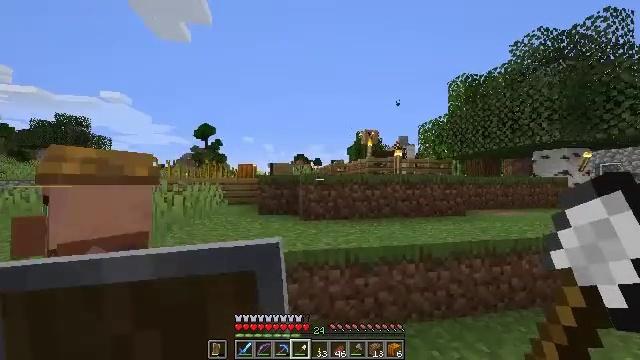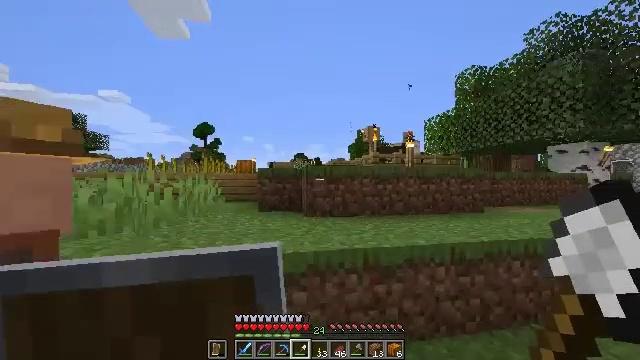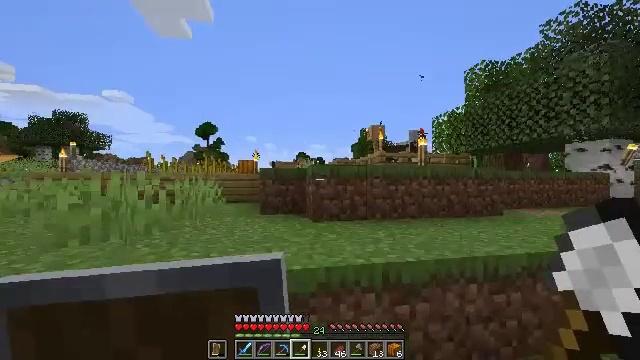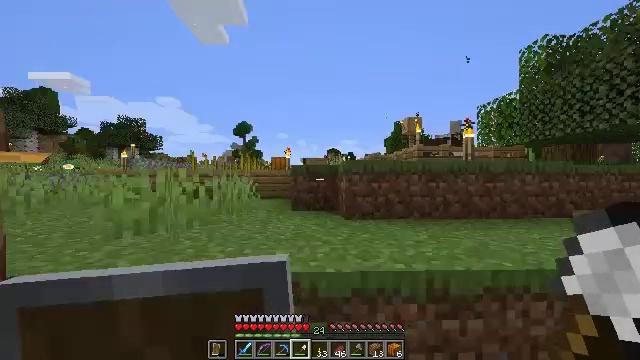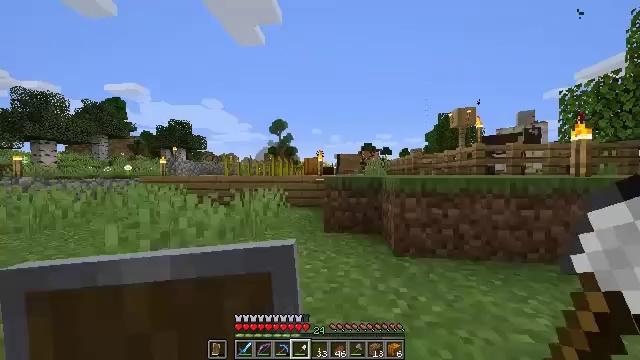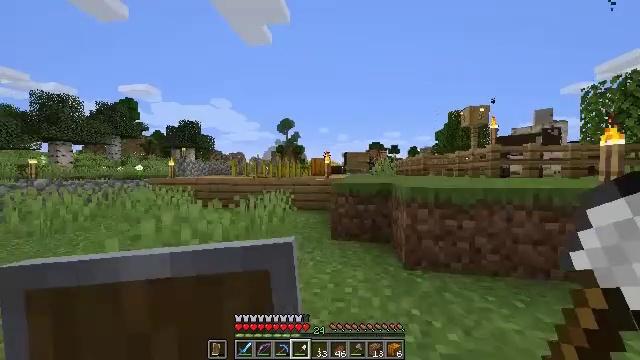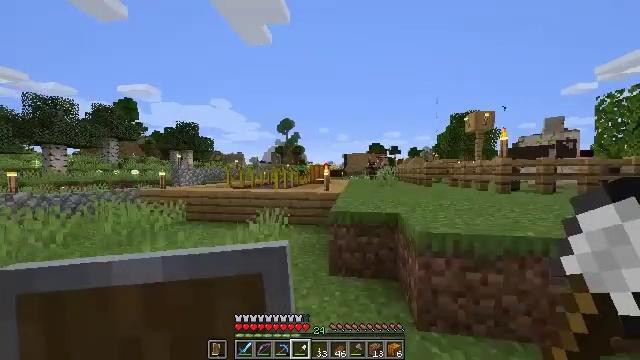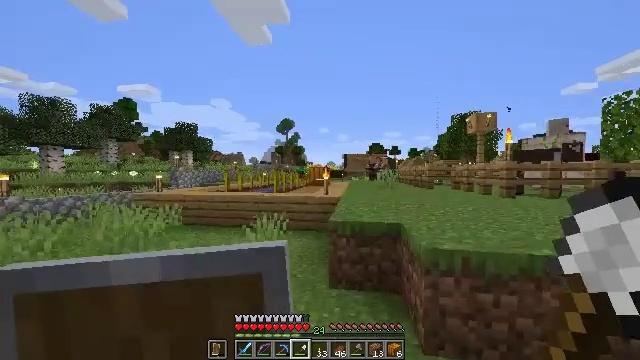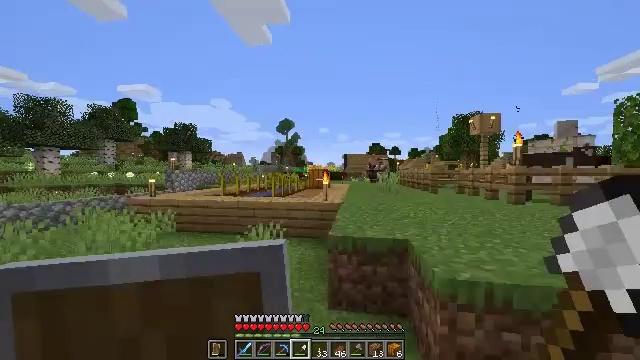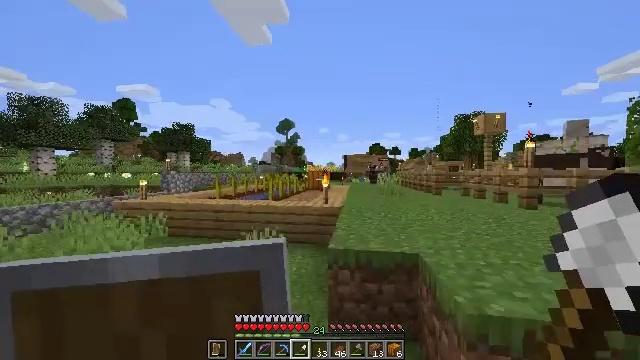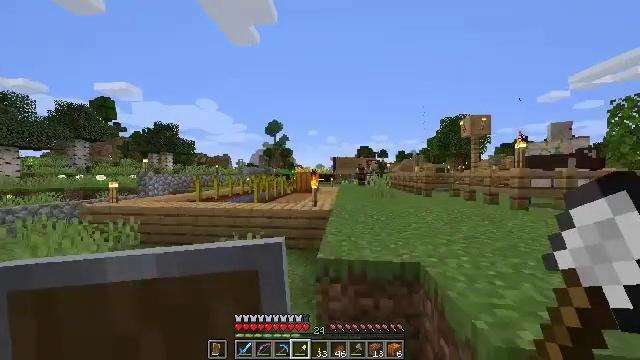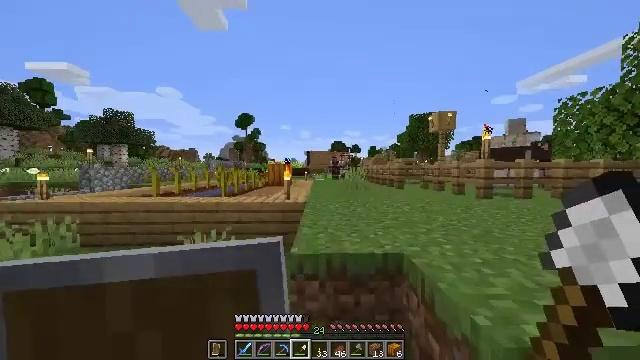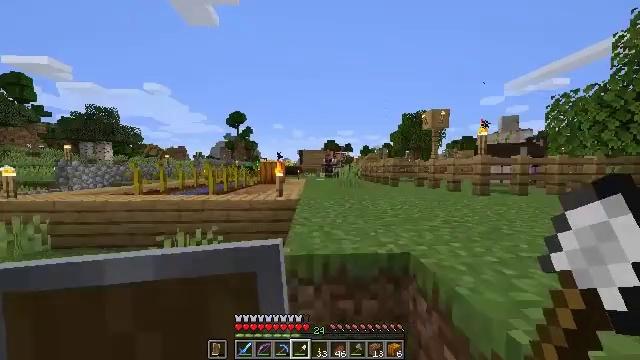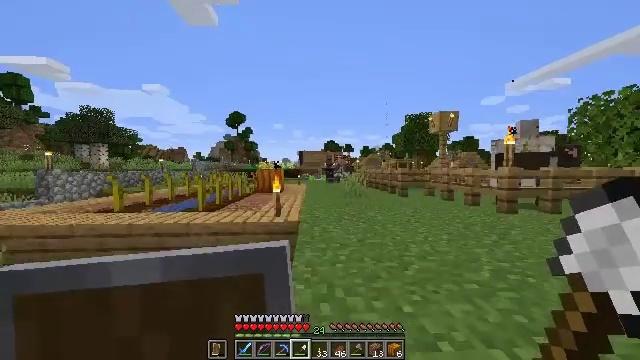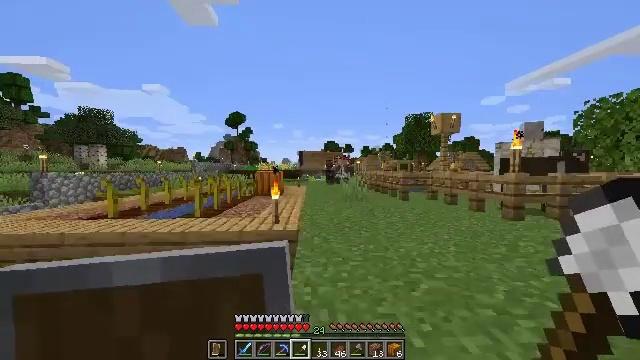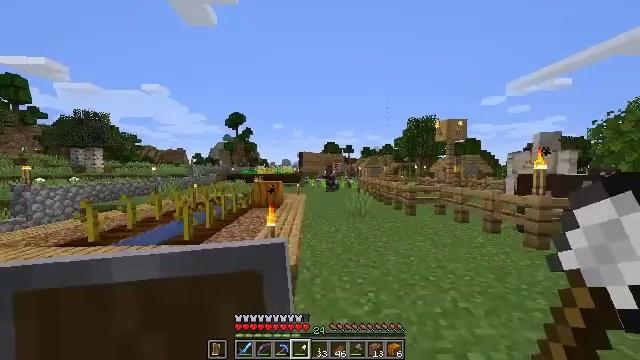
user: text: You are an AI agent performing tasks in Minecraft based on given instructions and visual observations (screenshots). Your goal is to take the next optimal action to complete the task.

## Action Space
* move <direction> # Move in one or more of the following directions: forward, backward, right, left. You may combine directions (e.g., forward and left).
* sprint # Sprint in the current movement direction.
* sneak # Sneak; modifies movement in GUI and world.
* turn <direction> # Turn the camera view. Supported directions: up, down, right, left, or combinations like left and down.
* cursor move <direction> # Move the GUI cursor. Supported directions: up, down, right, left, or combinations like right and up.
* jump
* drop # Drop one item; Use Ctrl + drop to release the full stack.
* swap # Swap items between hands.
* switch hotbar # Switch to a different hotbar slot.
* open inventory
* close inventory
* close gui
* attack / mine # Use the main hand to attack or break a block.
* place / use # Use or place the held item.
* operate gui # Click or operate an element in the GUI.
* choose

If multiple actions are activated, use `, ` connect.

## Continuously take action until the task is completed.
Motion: motion action
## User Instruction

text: Harvest a pumpkin from the field.
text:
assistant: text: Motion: move forward, sprint
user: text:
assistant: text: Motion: move forward
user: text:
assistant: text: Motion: move forward, turn left and down
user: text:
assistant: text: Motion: move forward, turn left and down, jump
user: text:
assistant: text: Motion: move forward, turn left, jump
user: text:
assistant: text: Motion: move forward
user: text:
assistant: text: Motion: move forward
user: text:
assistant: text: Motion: move forward
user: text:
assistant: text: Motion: move forward
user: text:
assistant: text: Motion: move forward, turn right
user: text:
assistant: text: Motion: move forward, turn right and down
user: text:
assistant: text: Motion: move forward, turn right
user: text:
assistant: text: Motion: move forward, jump
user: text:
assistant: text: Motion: move forward, jump
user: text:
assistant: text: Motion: move forward, jump
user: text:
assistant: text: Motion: move forward, turn left
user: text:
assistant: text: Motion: move forward, turn left and down
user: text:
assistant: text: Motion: move forward, sprint, turn left and down
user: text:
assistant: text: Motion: move forward, sprint
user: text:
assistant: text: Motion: move forward, turn left and down
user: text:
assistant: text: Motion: move forward, turn left
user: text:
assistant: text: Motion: move forward
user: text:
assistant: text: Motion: move forward
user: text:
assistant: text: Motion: move forward, turn left and down
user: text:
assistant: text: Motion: move forward
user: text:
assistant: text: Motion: move forward
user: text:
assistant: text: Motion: move forward
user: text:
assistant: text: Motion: move forward
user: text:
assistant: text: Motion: move forward
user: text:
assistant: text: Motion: move forward